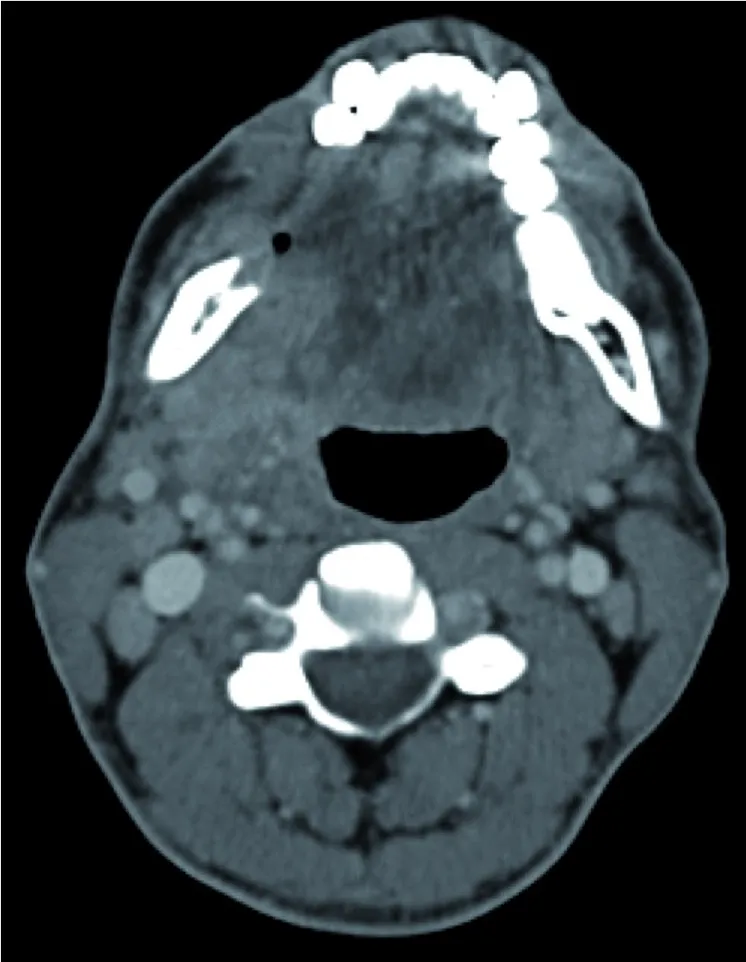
Lesion in the right alveolar ridge of the mandible with bone reabsorption; Presence of a cervical enlarged lymph nodes.
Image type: radiology (ct)